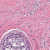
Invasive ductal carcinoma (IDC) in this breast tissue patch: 0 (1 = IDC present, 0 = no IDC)